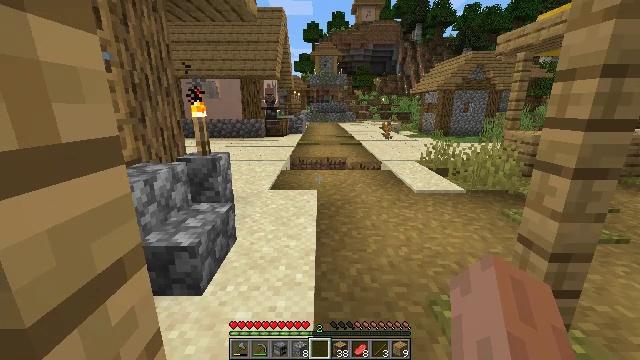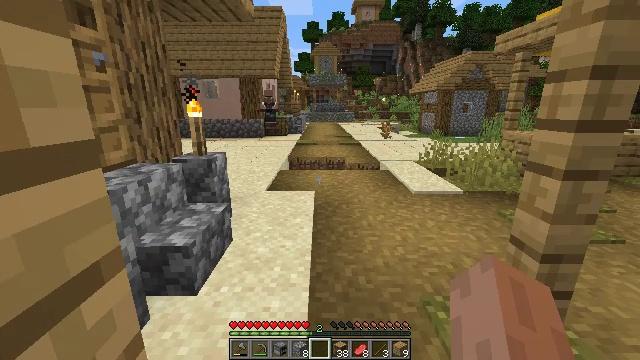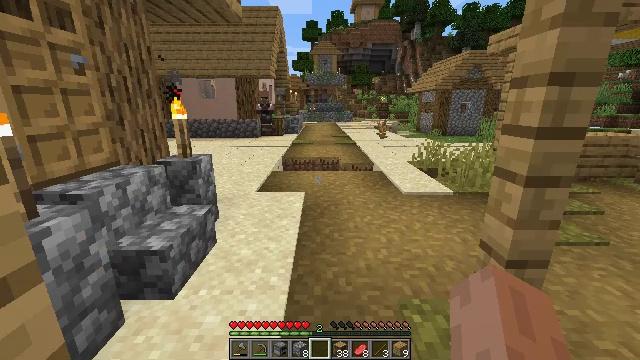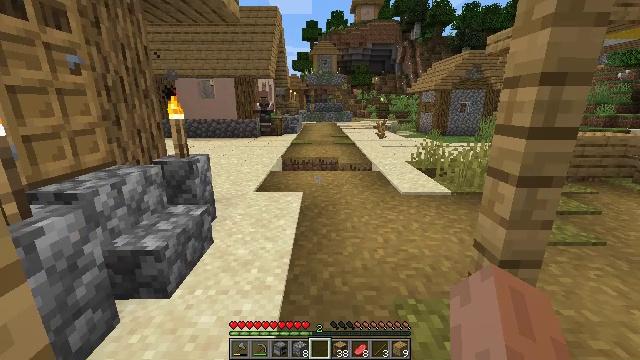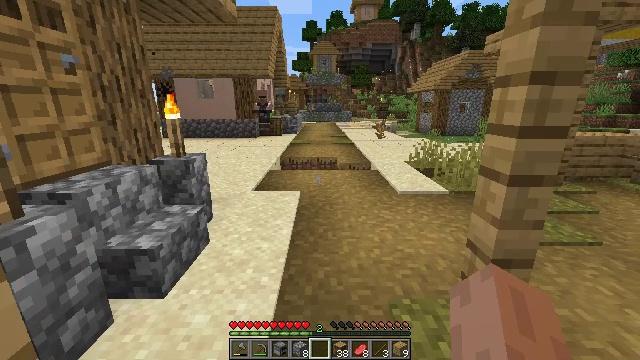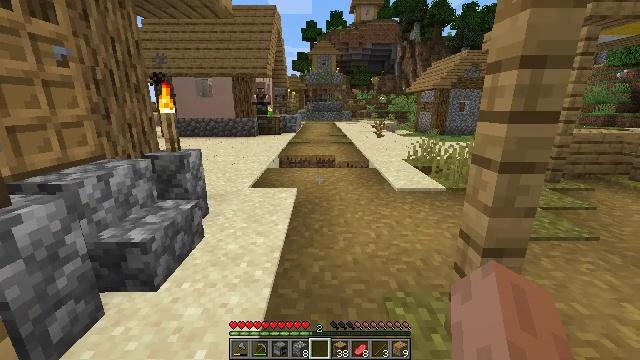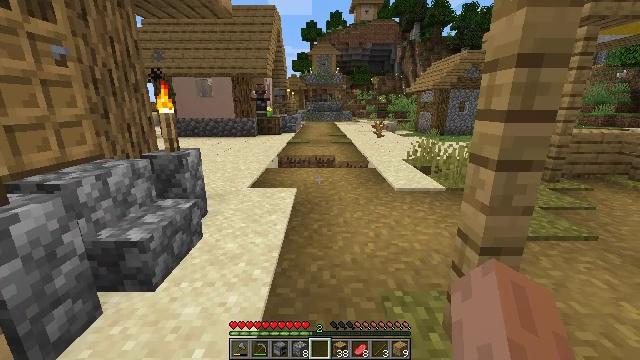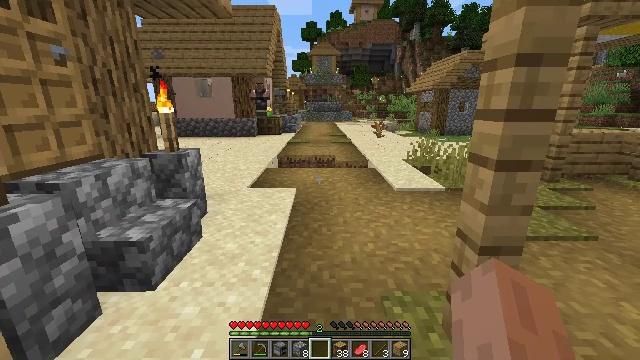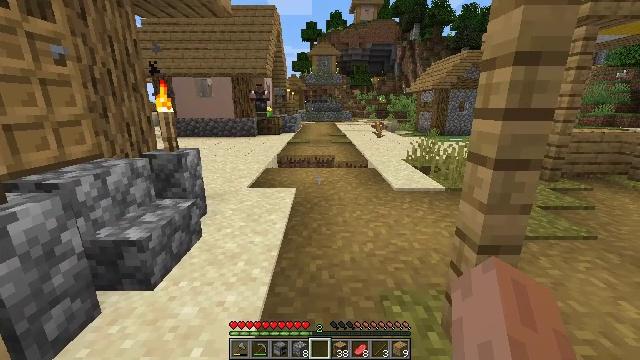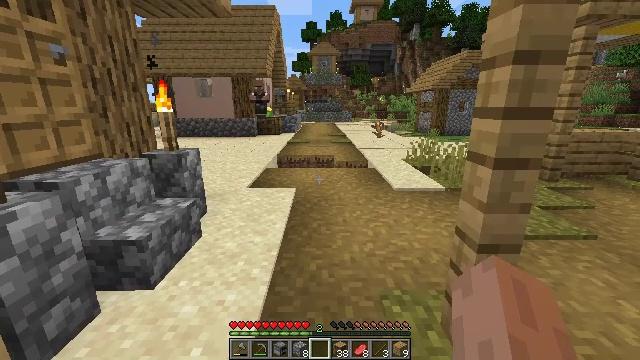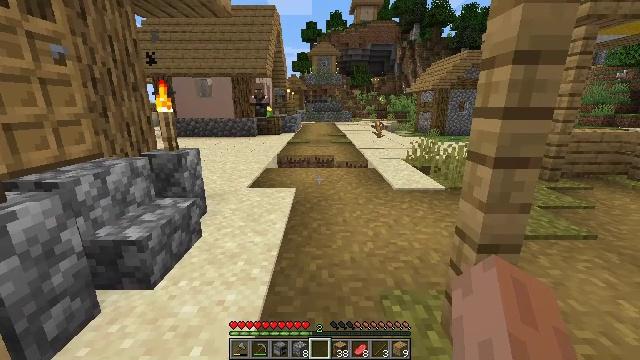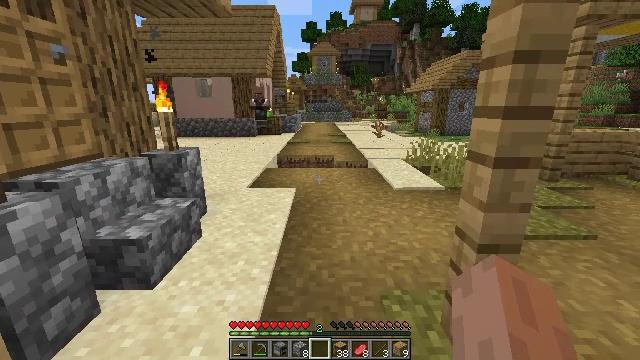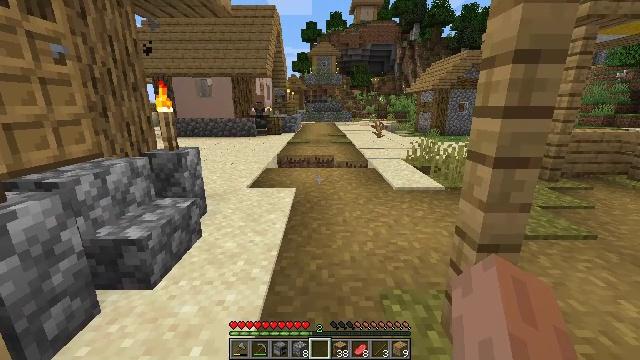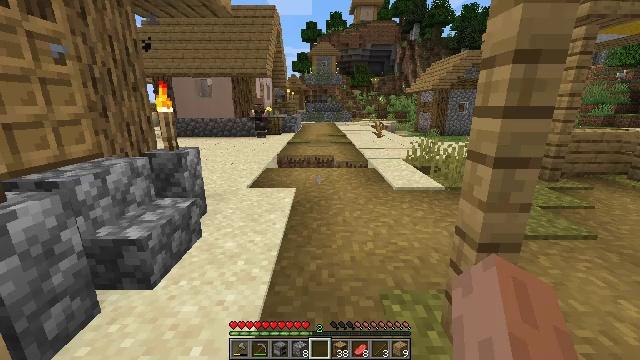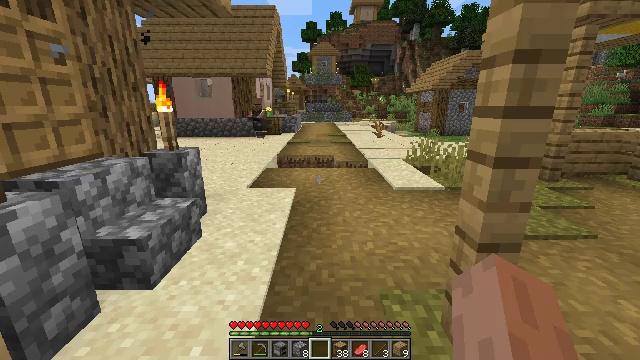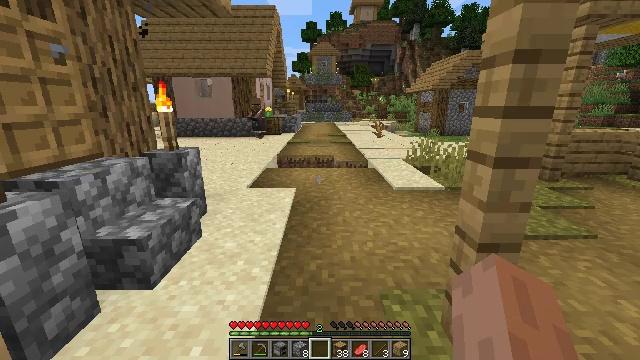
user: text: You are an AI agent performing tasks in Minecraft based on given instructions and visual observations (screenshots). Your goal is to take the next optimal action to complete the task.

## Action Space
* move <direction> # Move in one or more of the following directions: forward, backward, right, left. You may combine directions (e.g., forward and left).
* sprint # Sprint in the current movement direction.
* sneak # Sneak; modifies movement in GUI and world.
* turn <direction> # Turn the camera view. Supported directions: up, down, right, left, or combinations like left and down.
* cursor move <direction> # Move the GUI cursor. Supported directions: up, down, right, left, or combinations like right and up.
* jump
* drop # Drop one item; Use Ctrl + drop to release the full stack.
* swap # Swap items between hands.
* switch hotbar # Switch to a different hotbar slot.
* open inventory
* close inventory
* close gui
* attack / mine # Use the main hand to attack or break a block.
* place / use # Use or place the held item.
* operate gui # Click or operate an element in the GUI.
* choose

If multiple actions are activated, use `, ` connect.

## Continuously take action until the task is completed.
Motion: motion action
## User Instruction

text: Attack the chest to pick it up.
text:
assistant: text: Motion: move right
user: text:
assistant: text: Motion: move right
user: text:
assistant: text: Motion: no_op
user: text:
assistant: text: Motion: no_op
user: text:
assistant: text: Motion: no_op
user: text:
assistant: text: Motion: no_op
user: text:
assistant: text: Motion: no_op
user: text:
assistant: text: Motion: no_op
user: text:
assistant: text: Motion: no_op
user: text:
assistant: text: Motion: no_op
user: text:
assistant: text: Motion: no_op
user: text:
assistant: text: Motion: no_op
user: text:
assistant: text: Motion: no_op
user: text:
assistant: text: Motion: no_op
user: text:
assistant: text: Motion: no_op
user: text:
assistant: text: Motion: no_op
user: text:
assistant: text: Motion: no_op
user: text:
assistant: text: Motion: no_op
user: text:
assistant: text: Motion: no_op
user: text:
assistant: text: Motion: no_op
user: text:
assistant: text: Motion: no_op
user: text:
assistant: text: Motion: no_op
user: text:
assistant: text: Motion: no_op
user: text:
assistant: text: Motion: no_op
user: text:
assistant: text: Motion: no_op
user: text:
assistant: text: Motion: no_op
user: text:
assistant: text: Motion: no_op
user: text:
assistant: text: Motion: no_op
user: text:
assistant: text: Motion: no_op
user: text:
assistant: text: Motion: no_op